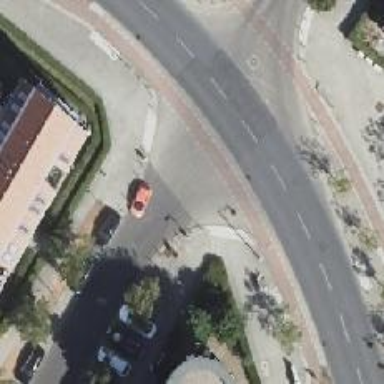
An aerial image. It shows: Unmarked road crossing.